Aerial crown-view tile of a tropical tree (Barro Colorado Island, Panama), acquired 20250512:
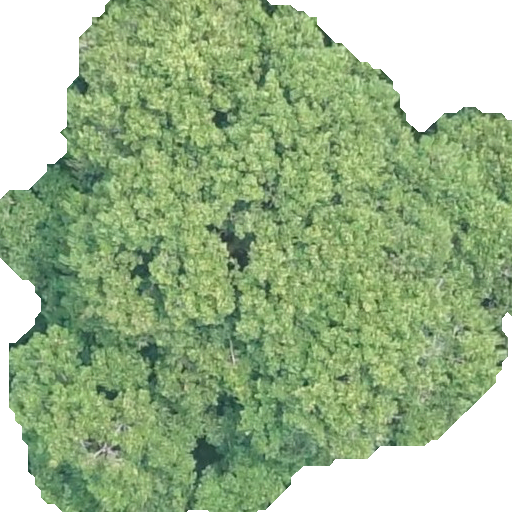
Species: Prioria copaifera
GBIF accepted scientific name: Prioria copaifera
Crown area: 324.604 m²